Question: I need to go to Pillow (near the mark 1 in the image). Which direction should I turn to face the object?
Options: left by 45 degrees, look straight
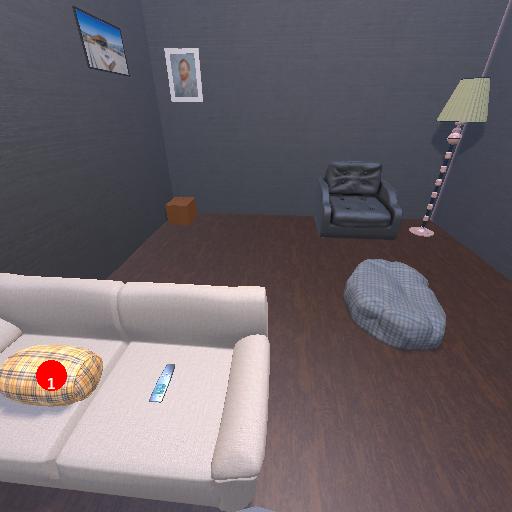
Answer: left by 45 degrees